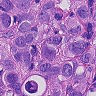
Metastatic tissue present: yes